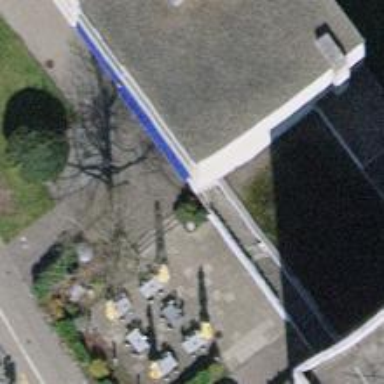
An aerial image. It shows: Convenience shop.